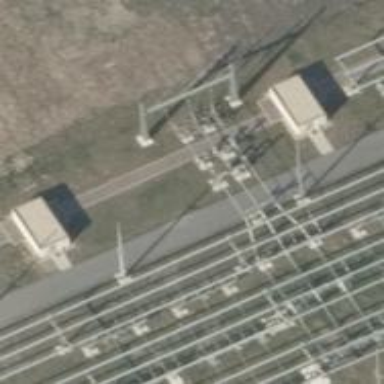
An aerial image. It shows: Power line with 3 cables. It is situated in bay.